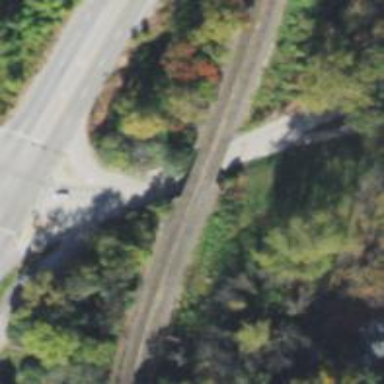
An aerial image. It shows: Bridge carrying electrified light rail track.